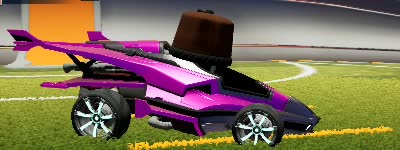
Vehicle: aftershock